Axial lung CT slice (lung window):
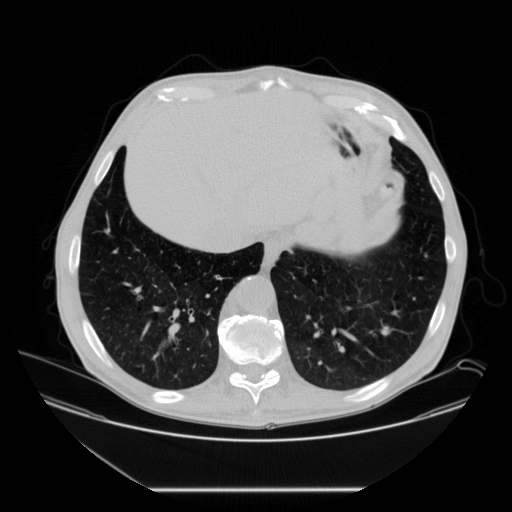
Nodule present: no